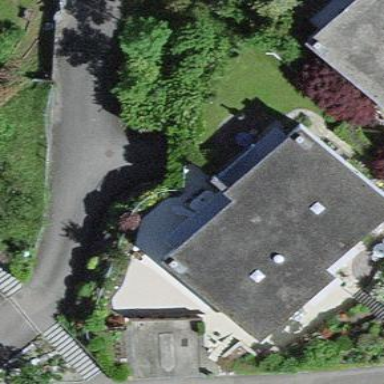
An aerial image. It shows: Simple and straightforward house.